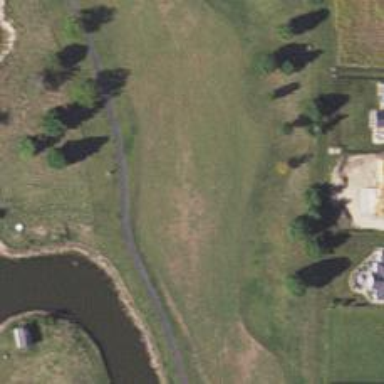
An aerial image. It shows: View of golf hole.